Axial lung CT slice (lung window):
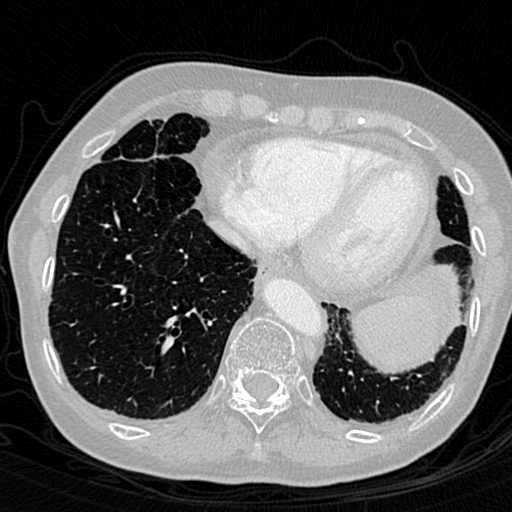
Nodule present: no